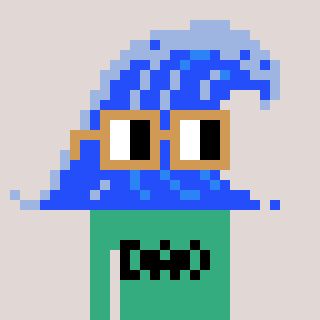
a pixel art character with square brown glasses, a wave-shaped head and a teal-colored body on a warm background